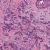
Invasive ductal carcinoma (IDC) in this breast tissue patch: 1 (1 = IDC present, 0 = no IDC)